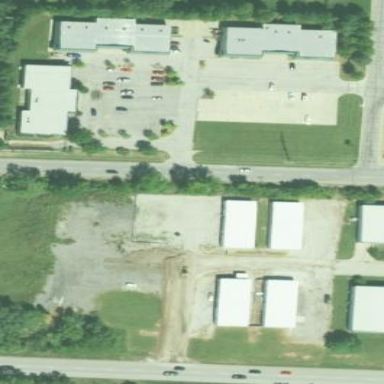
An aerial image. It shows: Commercial area.